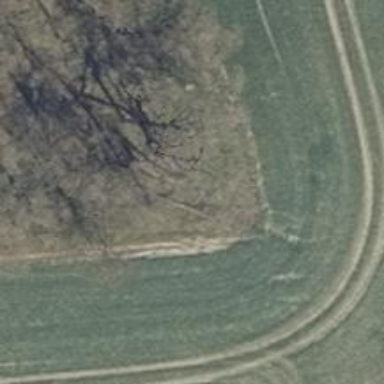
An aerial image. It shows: Hunting stand.